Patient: sex M, age 47
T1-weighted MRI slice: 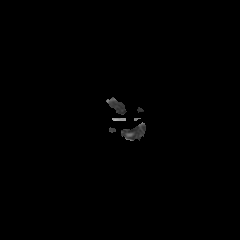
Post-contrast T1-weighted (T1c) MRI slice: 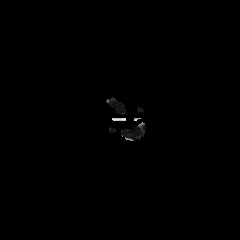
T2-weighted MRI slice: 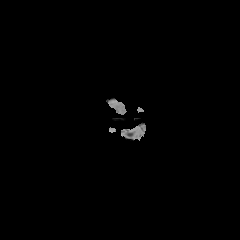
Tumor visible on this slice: no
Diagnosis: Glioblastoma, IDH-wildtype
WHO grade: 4